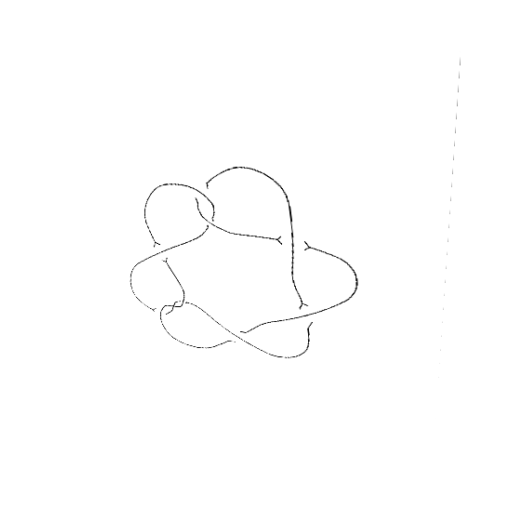
Crossing number: 9